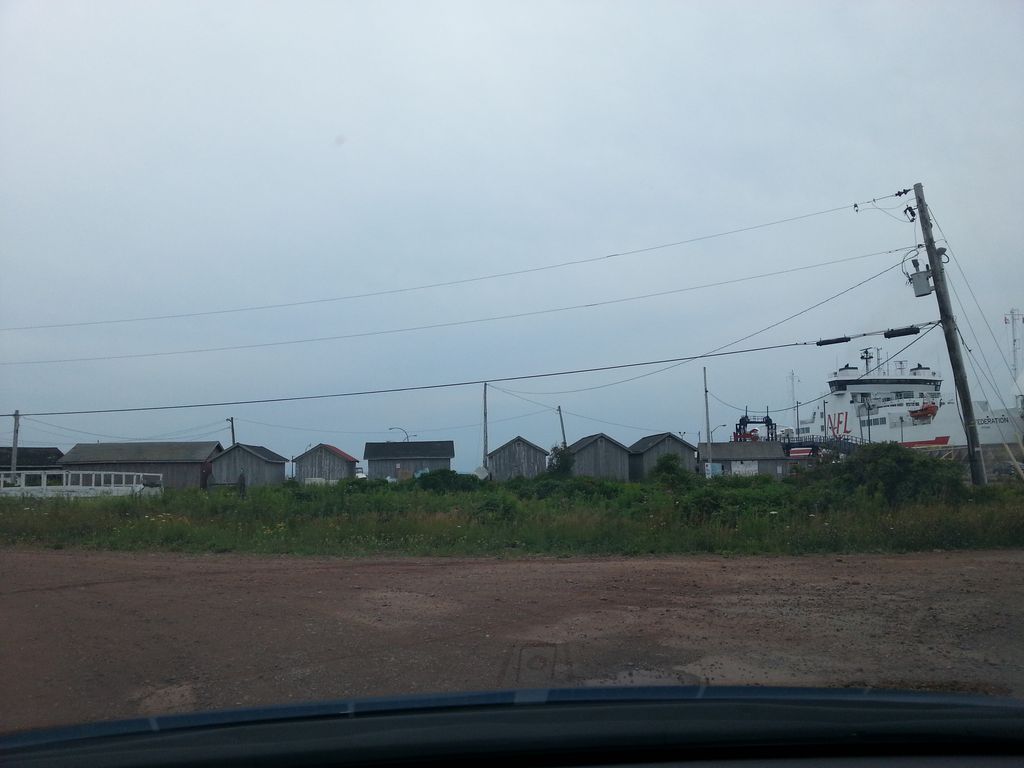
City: charlottetown